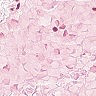
Metastatic tissue present: no